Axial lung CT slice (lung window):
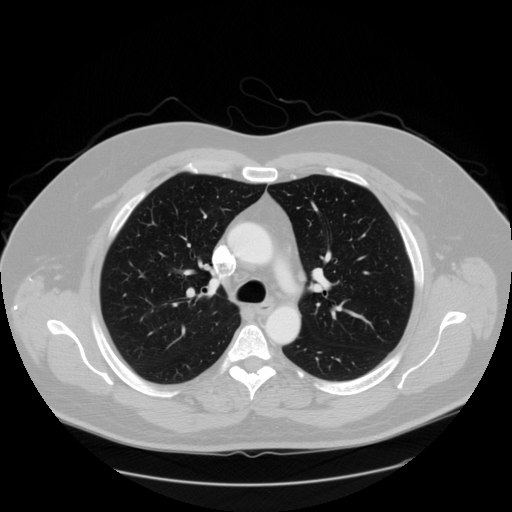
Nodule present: no